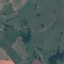
Land use / land cover: Pasture